Question: If for example you have acquired a object of type handleplot with expression like below:
'''
handle = plot(t,functoin1 , t , function2 ) ;
'''
Now 'handle' will be an array that contains two elements, 'handle(1)' and 'handle(2)'. Now suppose you want to change some properties of one of these objects, like set a LineWidth, change the Color, or the like.
Is there any way in which you can activate auto-completion or suggestions when you type 'handle(1).' (note the memebership operator '.')? I am looking for the automatic suggestions that MATLAB provides for member functions in a combobox near the blinking cursor, similar to the way other IDEs provide this feature:

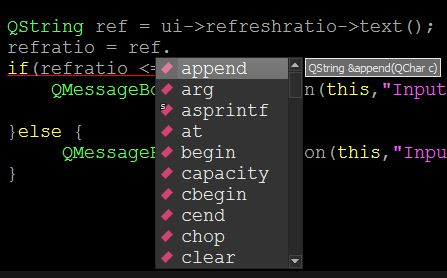
Answer: MATLAB's objects support tab completion. After typing 'handle(1).' simply hit tab and you will receive a list of available methods and properties of the graphics object.
<URL>
If you want more help on a method, you will also get a popup dialog of the method and the accepted input arguments.
<URL>
If you want to programmatically get a list of properties of an object, you can use 'properties'
'''
properties(t)
'''
If you want a listing of all properties and their values, just use 'get'
'''
get(t)
'''